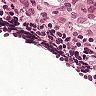
Metastatic tissue present: yes